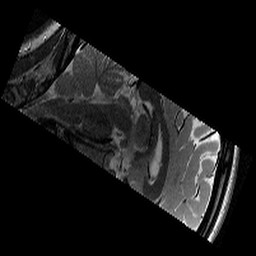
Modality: T2w
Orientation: sagittal
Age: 13
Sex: female
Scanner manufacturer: siemens
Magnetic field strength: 3 T
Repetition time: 9.23 s
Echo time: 0.067 s